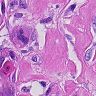
Metastatic tissue present: yes